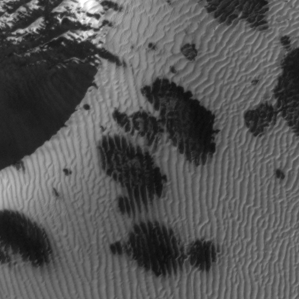
Label: frost